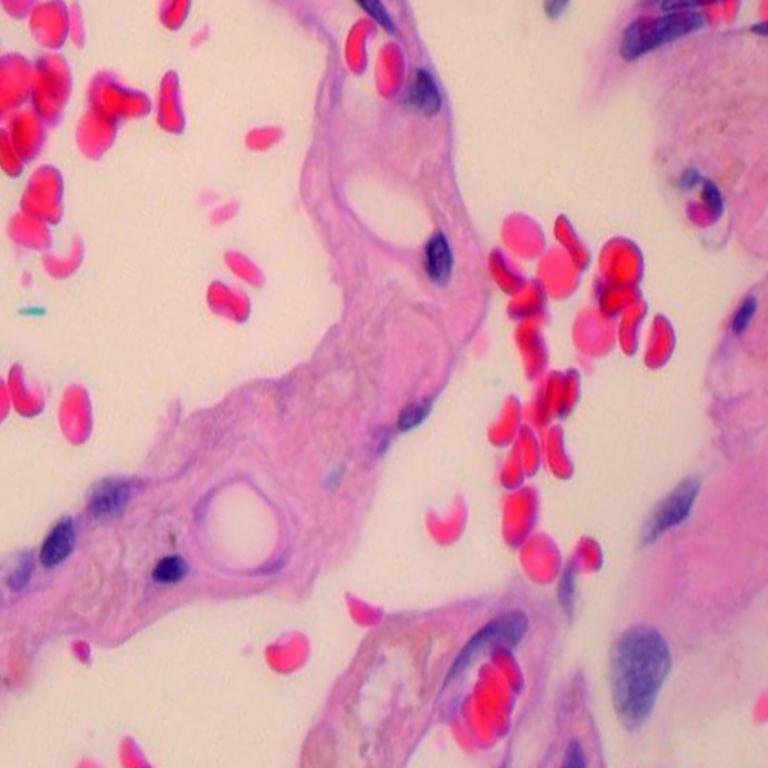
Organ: lung
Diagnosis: benign